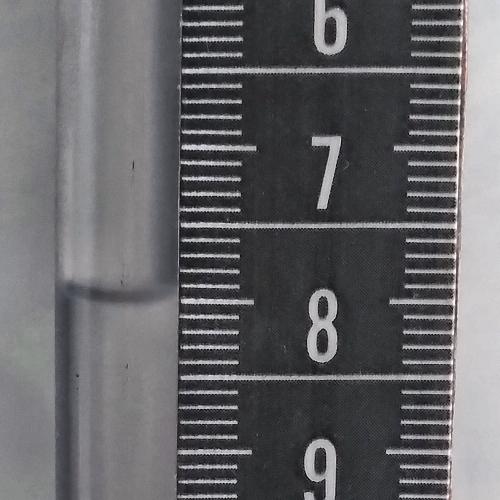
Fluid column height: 8.0 cm